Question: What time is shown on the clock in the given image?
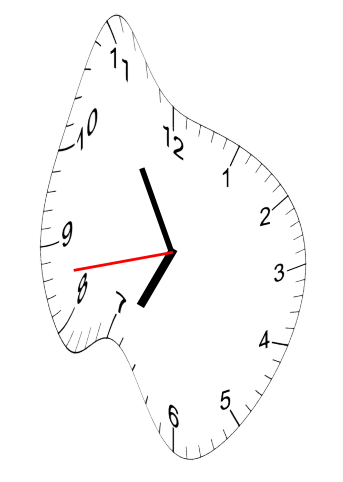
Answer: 06:54:43